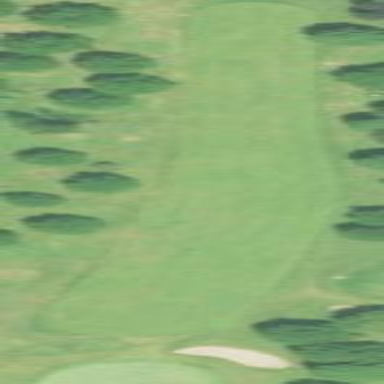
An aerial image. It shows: Scenic golf fairway.